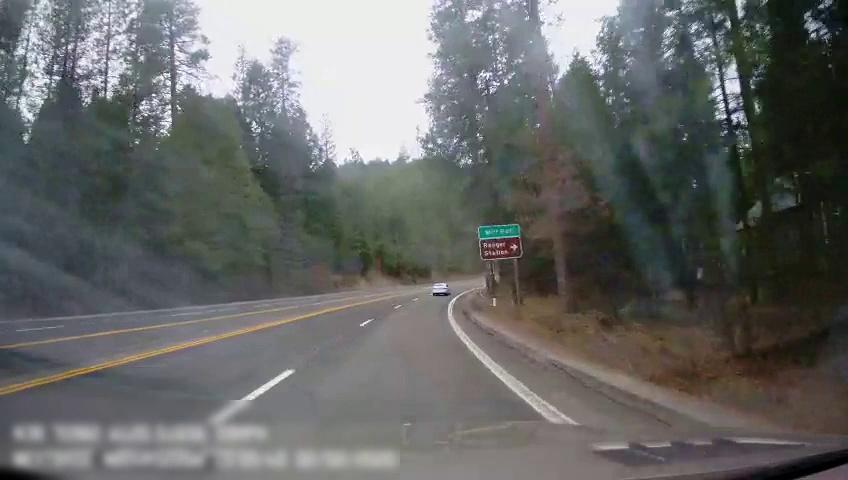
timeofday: Day
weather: Cloudy
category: Drivable Space
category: Vehicles | Car
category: Lanes | Opposite Lane
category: Lanes | Opposite Lane
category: Lanes | Alternate Lane
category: Lanes | Opposite Lane
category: Lanes | Current Lane
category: Lanes | Current Lane
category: Traffic | Signs
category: Traffic | Signs